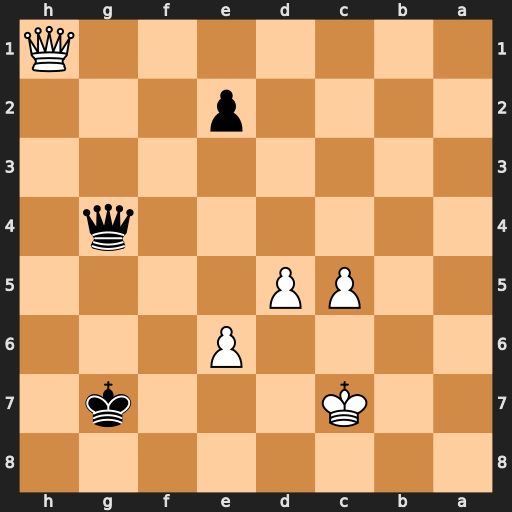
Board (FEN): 8/2K3k1/4P3/2PP4/6q1/8/4p3/7Q
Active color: b
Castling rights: -
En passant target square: -
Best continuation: Qg3+ d6 e1=Q Qxe1 Qxe1